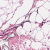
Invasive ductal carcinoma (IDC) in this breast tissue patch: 0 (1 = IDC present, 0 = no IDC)